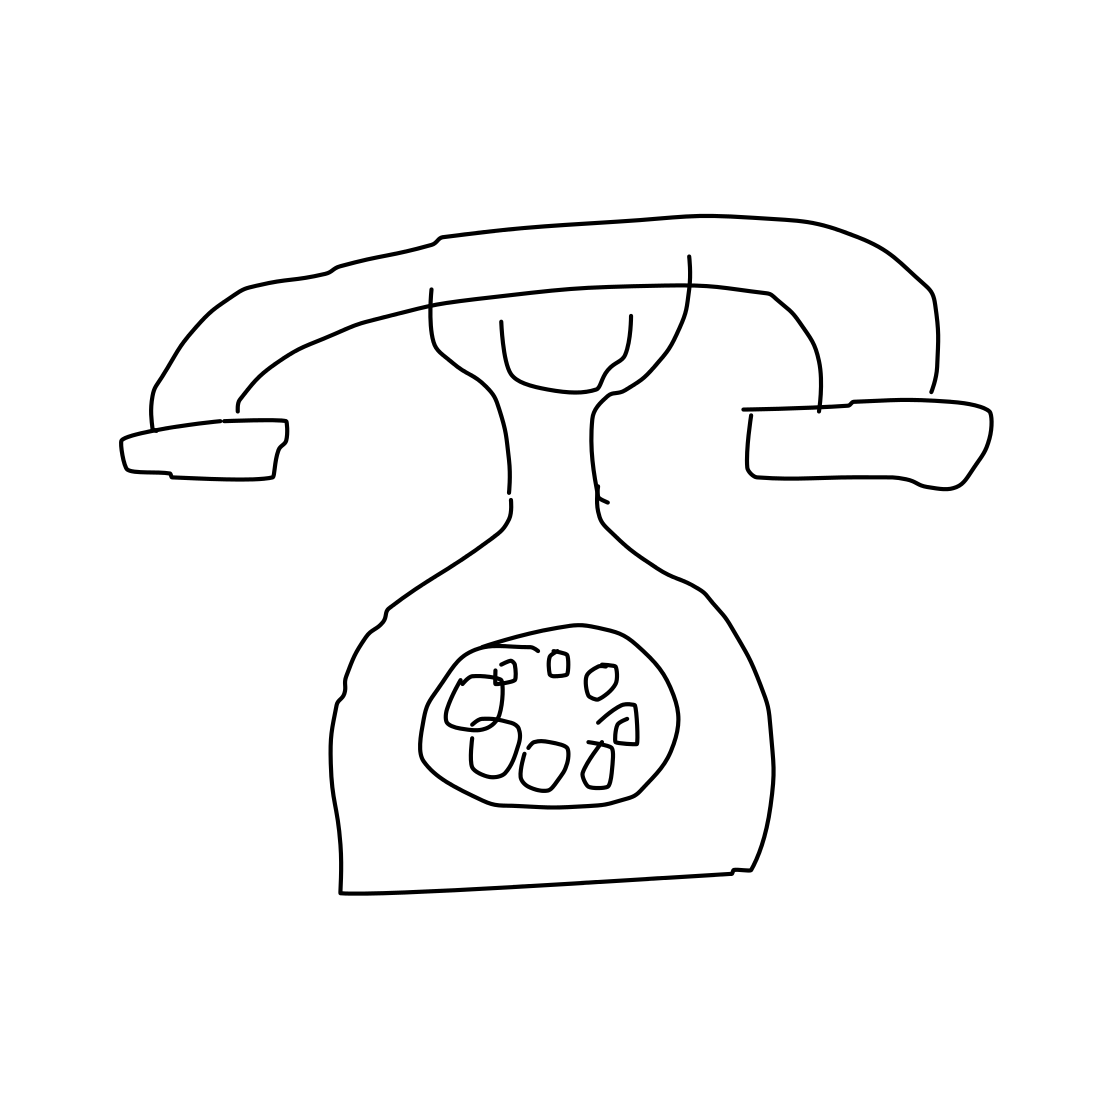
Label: telephone